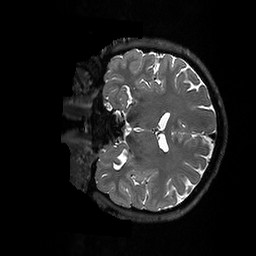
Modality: T2w
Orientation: coronal
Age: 35
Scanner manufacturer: ge
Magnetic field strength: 3 T
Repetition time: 3.202 s
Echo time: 0.06609 s